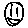
Label: smiley face